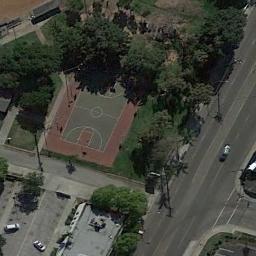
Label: basketball_court